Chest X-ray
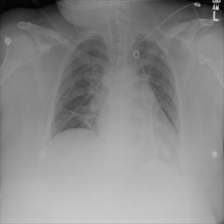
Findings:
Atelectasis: positive
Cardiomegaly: negative
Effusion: negative
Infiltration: negative
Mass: negative
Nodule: negative
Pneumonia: negative
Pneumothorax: negative
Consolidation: negative
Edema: negative
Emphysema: negative
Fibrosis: negative
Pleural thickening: negative
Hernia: negative